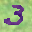
Label: 3